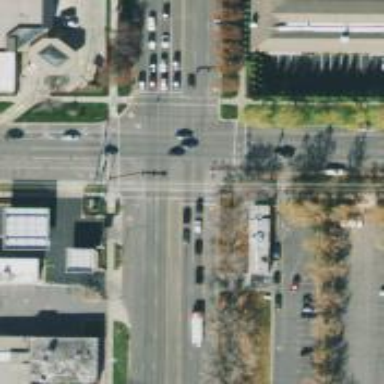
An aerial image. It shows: Crossing with line markings on the road.